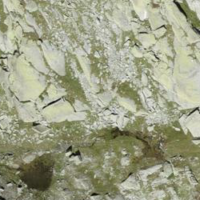
EUNIS habitat code: 31
Species observed at this site:
Eriophorum scheuchzeri